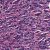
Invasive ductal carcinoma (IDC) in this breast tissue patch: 1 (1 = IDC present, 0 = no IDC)